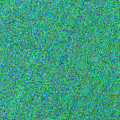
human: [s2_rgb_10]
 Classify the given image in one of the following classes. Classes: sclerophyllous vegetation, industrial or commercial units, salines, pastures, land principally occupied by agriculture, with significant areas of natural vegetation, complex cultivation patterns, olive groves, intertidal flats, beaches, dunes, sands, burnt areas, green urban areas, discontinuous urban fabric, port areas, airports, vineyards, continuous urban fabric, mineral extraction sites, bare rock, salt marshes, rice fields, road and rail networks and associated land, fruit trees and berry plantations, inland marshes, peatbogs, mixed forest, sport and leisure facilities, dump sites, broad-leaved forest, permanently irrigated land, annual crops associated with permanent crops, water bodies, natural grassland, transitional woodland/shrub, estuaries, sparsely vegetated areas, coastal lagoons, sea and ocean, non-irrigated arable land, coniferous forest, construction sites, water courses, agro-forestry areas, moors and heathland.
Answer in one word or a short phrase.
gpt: sea and ocean